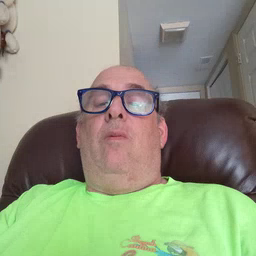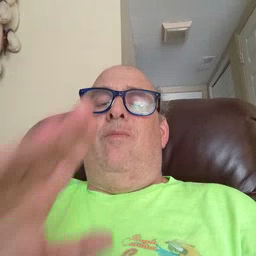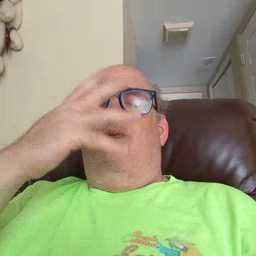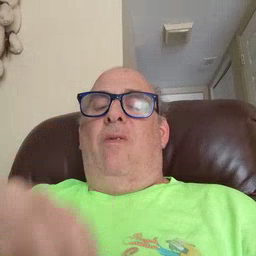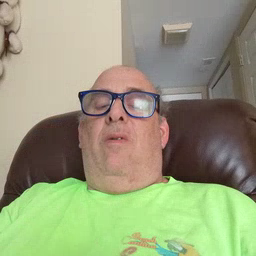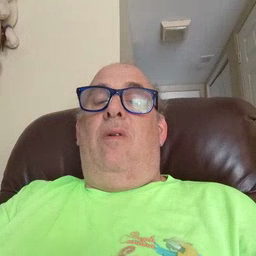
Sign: pretty